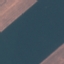
Label: AnnualCrop